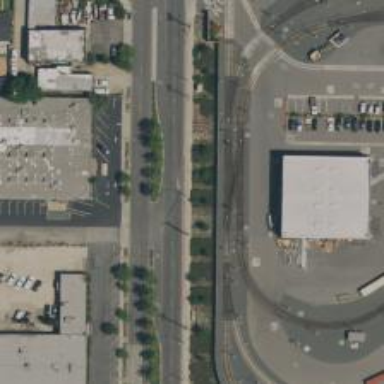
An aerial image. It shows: Light rail service yard with electrified contact lines.